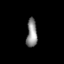
Tissue: lung
Cell type: Epithelial cells
Senescence score: 0.6159
Nuclear area (px): 294
Mean DAPI intensity: 139.146